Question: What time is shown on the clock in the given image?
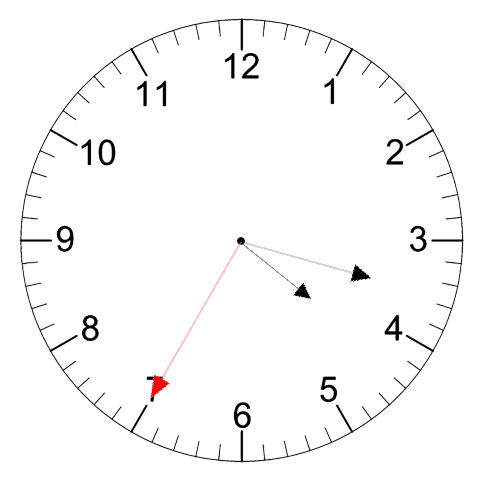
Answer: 04:17:35